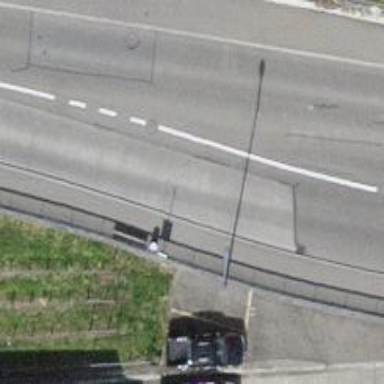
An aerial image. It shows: Bus stop with stop position for public transport.